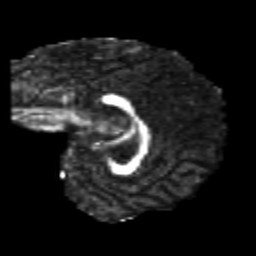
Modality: FA
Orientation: sagittal
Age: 25
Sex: female
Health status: healthy
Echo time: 0.074 s